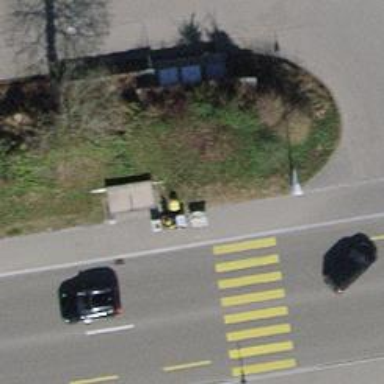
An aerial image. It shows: Post box.